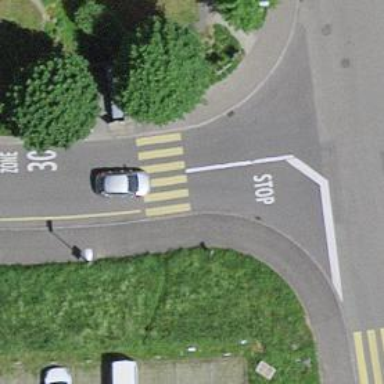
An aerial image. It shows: Uncontrolled zebra crossing on the road.